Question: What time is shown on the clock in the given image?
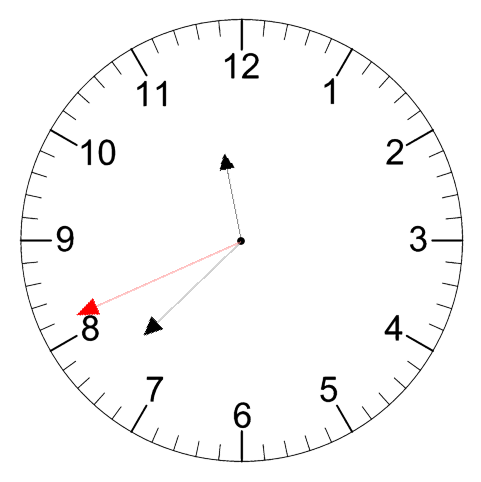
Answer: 11:37:41